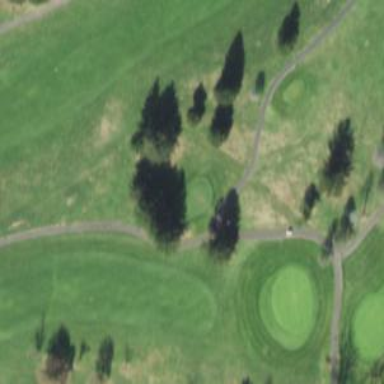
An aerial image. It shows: Path for both roads and golfers.